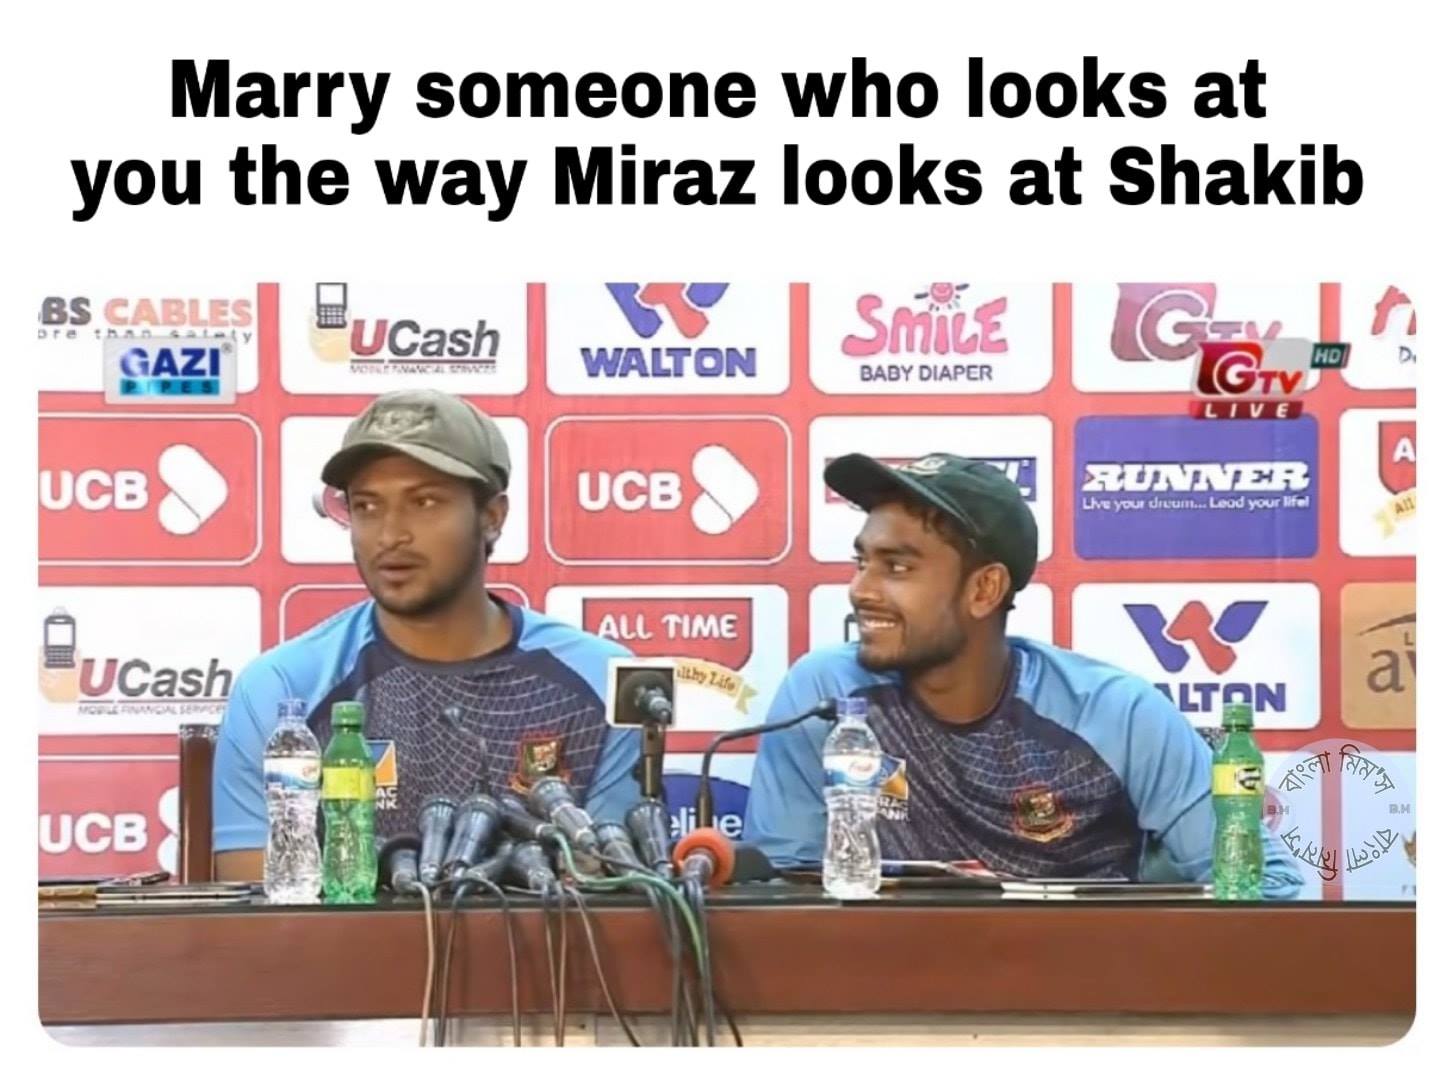
Caption: Marry someone who looks at you the way Miraz looks at Shakib
Label: non-hate